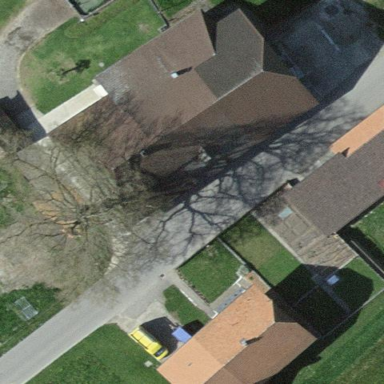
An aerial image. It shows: Farmyard area.